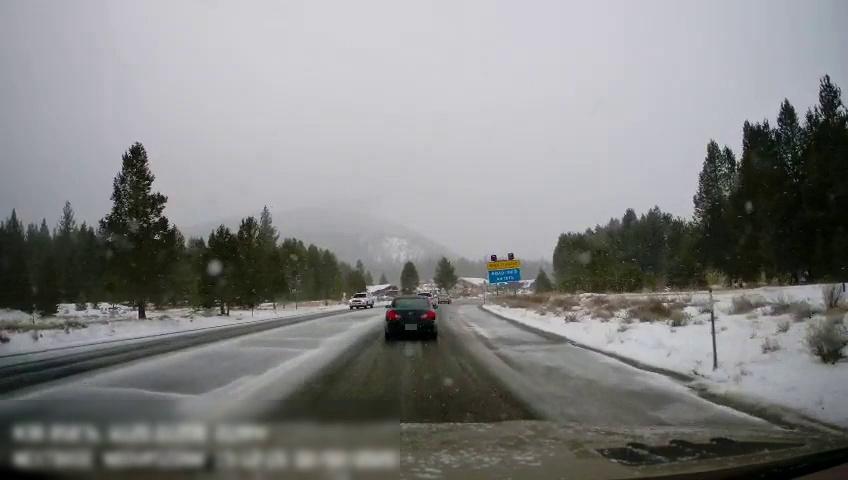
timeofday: Day
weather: Snowy
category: Drivable Space
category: Vehicles | Car
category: Vehicles | SUV
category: Vehicles | Car
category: Vehicles | SUV
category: Lanes | Current Lane
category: Traffic | Signs
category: Traffic | Signs